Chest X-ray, AP view. Patient: 49 years old, sex M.
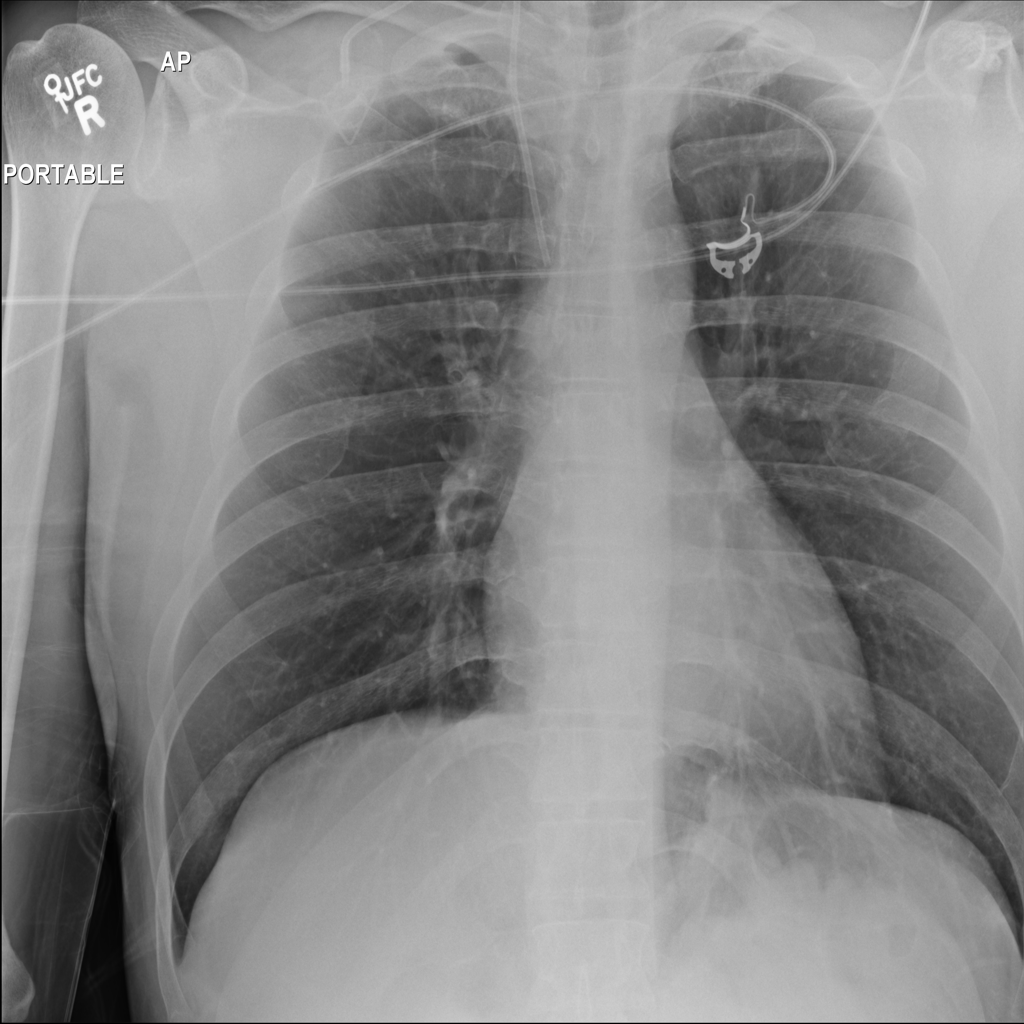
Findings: No Finding